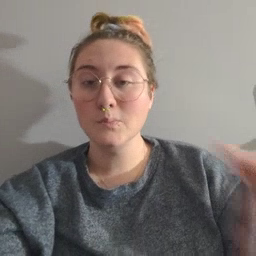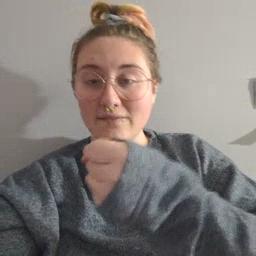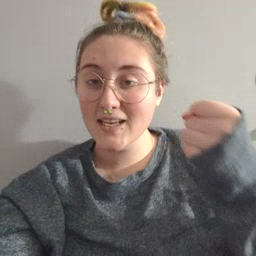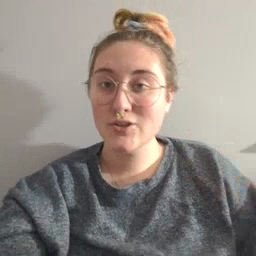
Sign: refrigerator